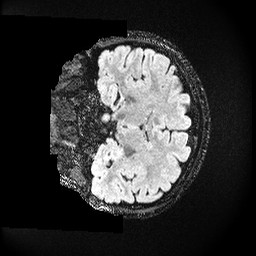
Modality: FLAIR
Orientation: coronal
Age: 21
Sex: female
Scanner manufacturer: ge
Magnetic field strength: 3 T
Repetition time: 4.802 s
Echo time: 0.1171 s